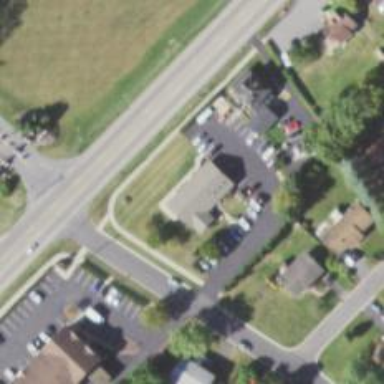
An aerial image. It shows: Veterinary facility.